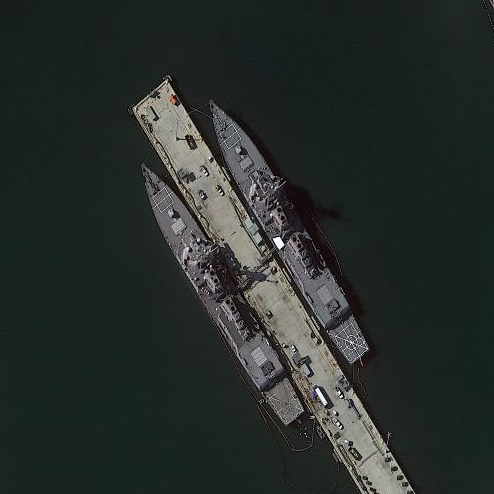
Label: destroyer